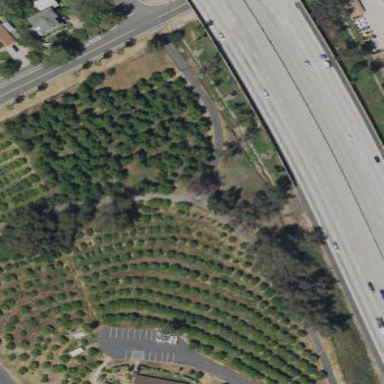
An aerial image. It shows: Orchard.